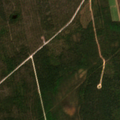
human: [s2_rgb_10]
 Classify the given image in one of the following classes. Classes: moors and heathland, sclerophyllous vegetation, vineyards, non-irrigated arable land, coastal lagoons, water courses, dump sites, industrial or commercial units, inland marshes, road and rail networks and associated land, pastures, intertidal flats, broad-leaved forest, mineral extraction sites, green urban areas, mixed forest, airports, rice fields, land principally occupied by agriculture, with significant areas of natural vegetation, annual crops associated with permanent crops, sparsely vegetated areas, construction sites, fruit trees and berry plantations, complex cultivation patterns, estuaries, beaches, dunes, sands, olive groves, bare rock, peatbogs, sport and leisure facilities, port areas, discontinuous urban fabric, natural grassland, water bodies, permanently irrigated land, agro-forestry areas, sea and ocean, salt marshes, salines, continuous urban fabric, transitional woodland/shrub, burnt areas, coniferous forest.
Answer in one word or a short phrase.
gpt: non-irrigated arable land, coniferous forest, transitional woodland/shrub